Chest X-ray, AP view. Patient: 25 years old, sex F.
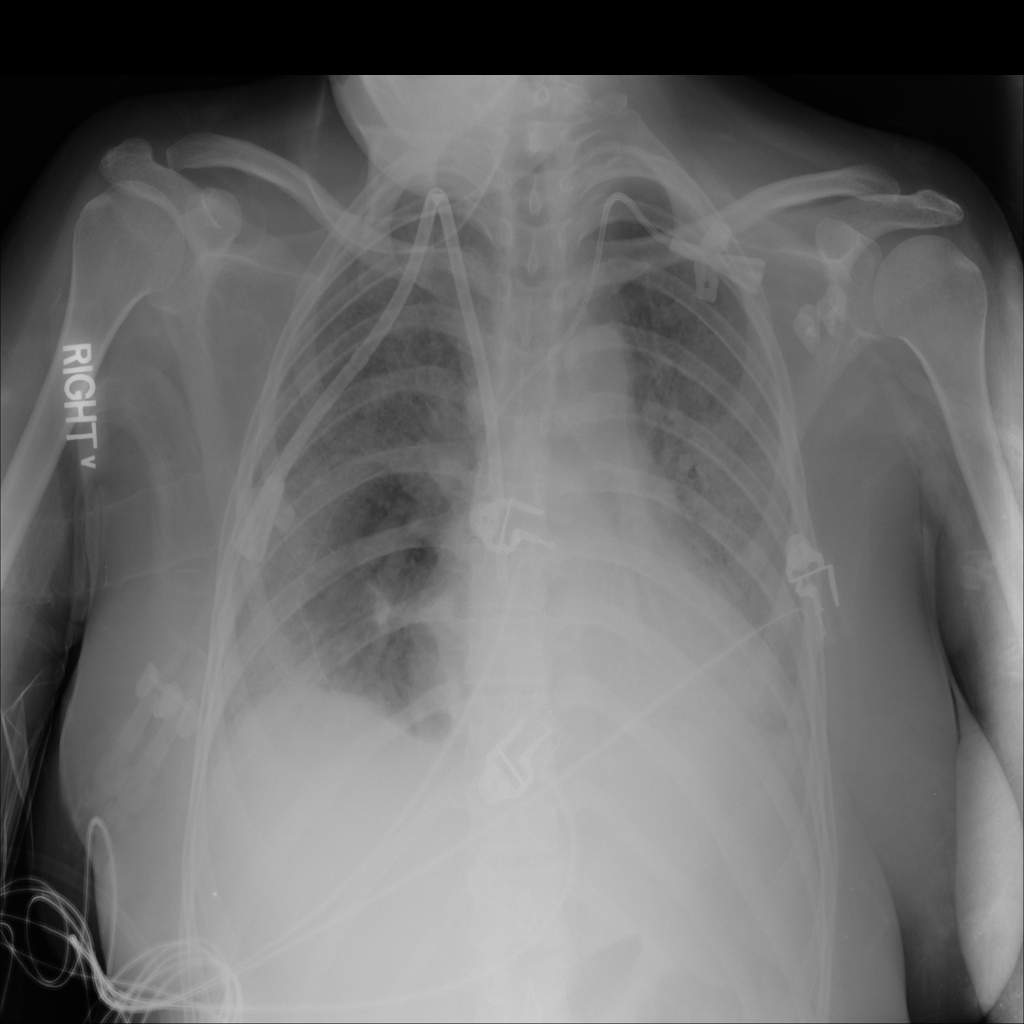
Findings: No Finding